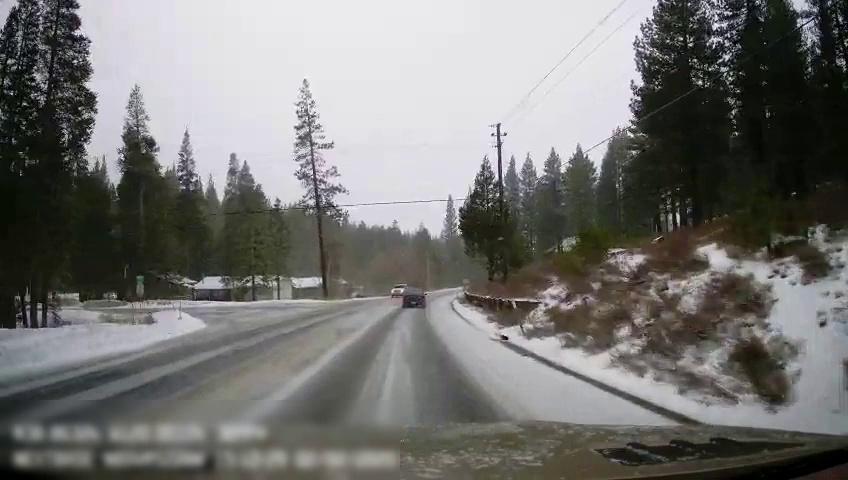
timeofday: Day
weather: Snowy
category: Drivable Space
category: Vehicles | SUV
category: Vehicles | Car